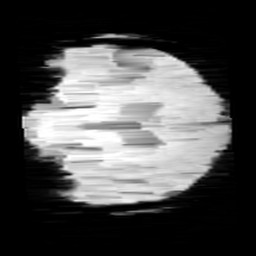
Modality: minIP
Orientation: coronal
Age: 11
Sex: male
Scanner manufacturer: siemens
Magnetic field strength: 3 T
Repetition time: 0.027 s
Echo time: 0.02 s